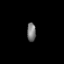
Tissue: prostate
Cell type: T cells
Senescence score: 0.6896
Nuclear area (px): 160
Mean DAPI intensity: 123